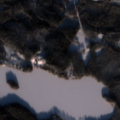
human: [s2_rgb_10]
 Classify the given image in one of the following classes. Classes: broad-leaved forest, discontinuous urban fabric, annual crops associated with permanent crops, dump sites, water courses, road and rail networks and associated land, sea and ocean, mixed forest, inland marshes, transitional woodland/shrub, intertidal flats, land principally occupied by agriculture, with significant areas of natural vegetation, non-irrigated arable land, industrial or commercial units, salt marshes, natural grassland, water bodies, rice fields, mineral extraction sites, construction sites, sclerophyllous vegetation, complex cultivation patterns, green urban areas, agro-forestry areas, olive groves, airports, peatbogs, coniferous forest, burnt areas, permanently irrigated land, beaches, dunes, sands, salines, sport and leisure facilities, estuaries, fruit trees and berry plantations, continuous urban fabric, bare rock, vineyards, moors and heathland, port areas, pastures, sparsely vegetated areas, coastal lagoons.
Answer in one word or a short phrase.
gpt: coniferous forest, mixed forest, water bodies